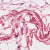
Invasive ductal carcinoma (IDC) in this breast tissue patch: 0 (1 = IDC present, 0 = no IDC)